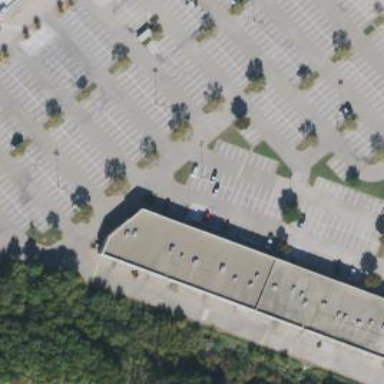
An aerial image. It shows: Retail building.